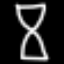
Label: hourglass